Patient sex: F
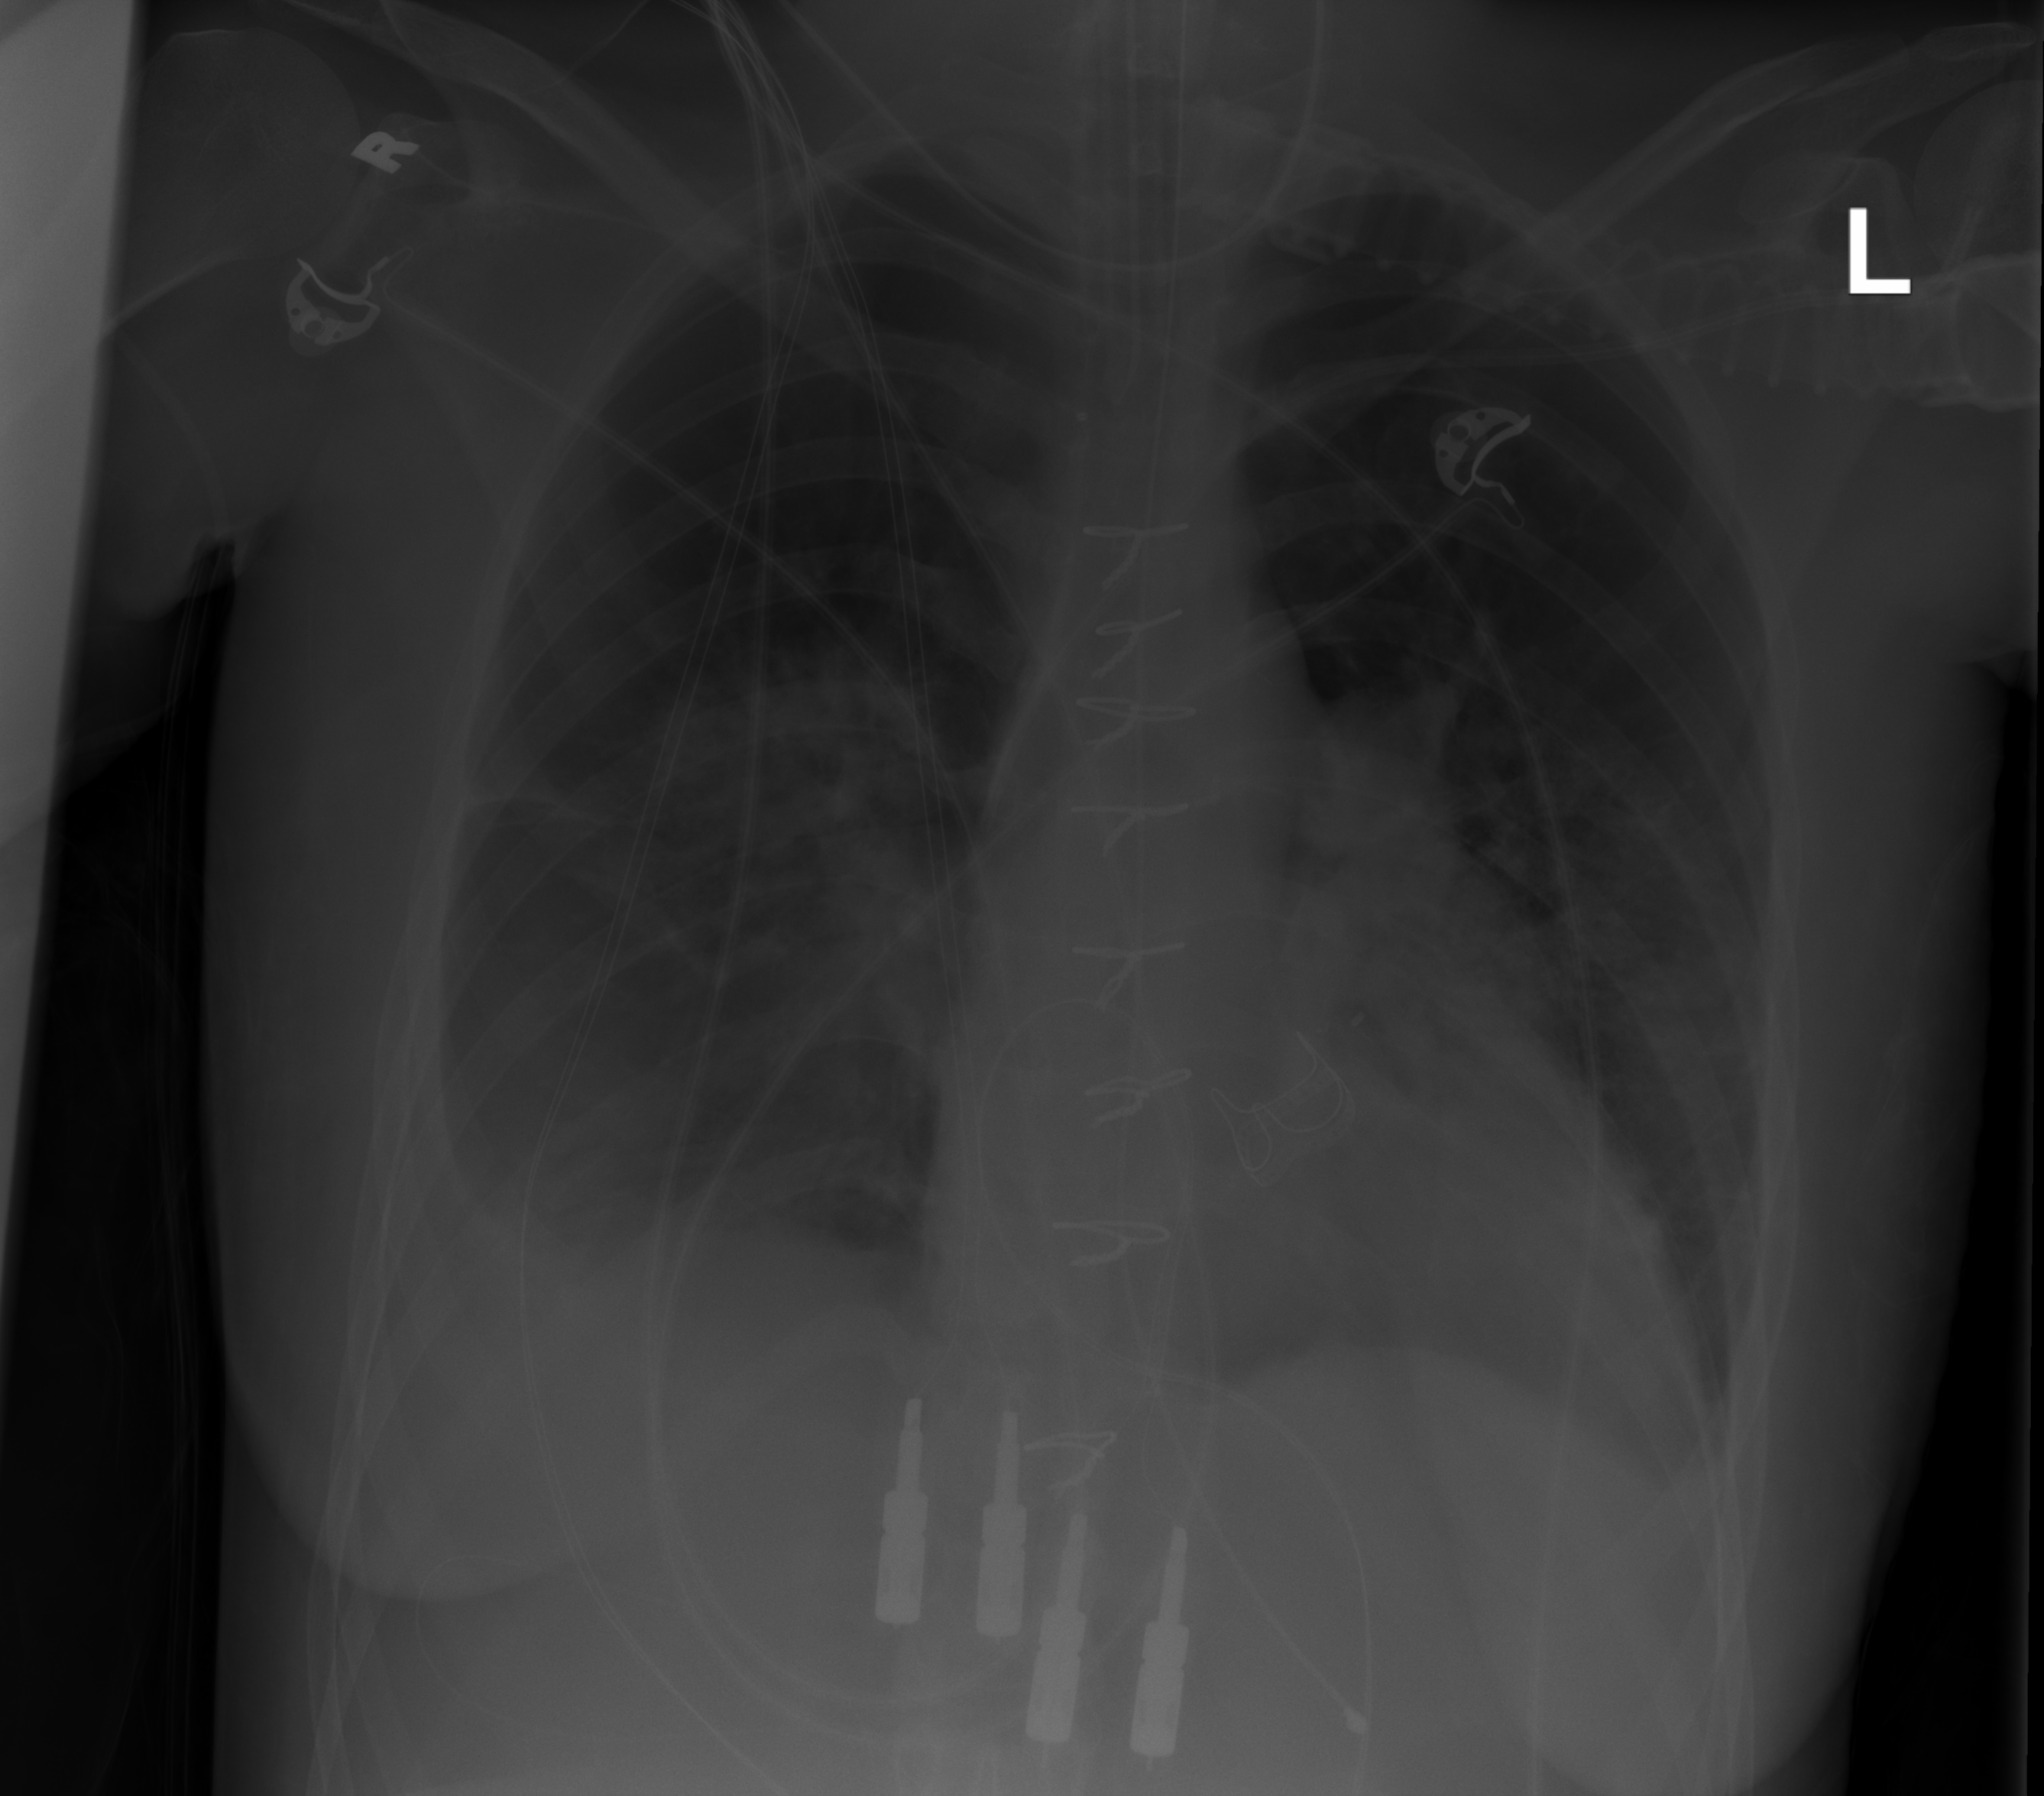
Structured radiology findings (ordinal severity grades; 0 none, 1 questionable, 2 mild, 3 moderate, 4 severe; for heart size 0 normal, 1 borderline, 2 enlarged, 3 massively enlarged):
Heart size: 2
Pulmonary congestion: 0
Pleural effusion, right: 3
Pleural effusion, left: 2
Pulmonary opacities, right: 3
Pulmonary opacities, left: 2
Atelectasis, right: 2
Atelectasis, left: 2